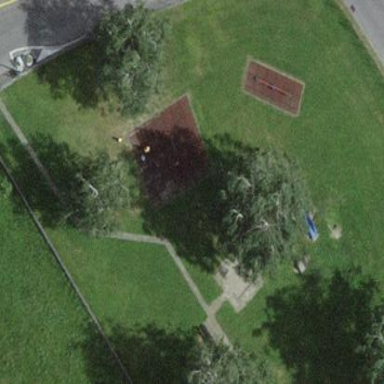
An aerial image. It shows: Playground area for leisure land.